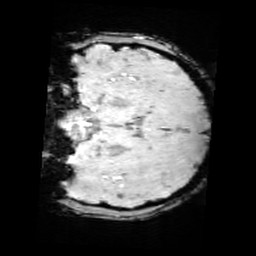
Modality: SWI
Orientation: coronal
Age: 13
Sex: male
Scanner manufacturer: siemens
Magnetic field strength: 3 T
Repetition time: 0.027 s
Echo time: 0.02 s